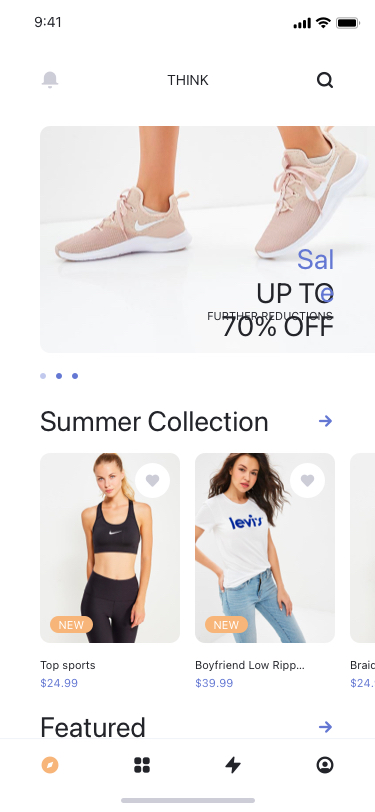
Text in this UI design:
Featured
Top sports
$24.99
Braided Flats
$24.99
Boyfriend Low Ripp…
$39.99
Summer Collection
UP TO 70% OFF
FURTHER REDUCTIONS
Sale